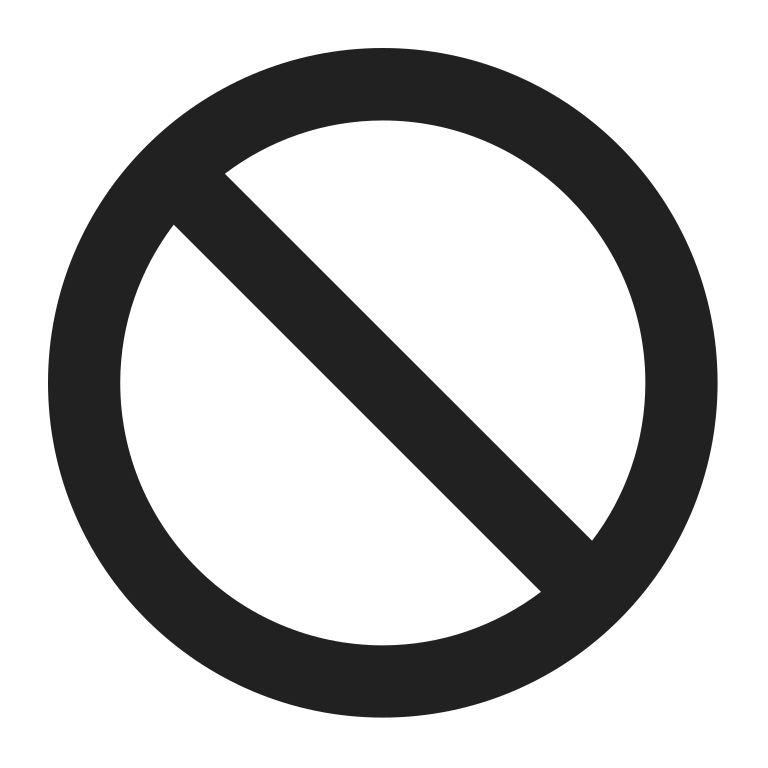
prohibited high contrast